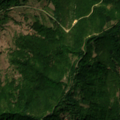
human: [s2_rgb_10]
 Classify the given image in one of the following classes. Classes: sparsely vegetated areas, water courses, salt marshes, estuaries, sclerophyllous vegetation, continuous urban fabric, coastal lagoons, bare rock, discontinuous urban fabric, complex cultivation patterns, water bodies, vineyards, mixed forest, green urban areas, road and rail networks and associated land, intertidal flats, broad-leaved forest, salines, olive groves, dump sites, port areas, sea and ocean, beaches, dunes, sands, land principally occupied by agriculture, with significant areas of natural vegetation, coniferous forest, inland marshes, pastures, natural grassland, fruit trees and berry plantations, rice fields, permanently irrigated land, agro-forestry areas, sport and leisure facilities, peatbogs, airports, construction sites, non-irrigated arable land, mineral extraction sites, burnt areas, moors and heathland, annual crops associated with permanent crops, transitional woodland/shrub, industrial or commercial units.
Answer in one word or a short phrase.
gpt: complex cultivation patterns, land principally occupied by agriculture, with significant areas of natural vegetation, broad-leaved forest